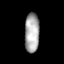
Tissue: lung
Cell type: Epithelial cells
Senescence score: 0.2244
Nuclear area (px): 561
Mean DAPI intensity: 170.754